Field crop: maize
Growth stage: 2
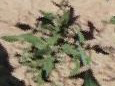
Species: atriplex